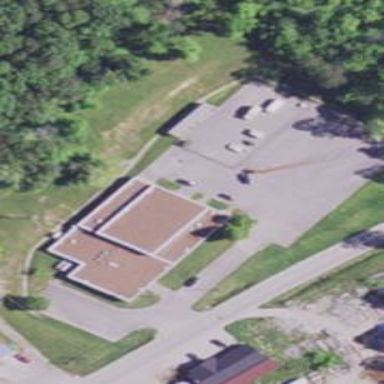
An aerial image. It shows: Building.